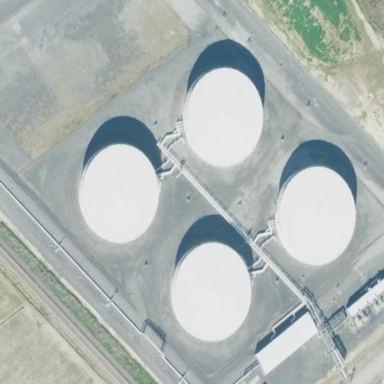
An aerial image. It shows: Industrial area designated for oil storage.